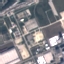
Land use / land cover class: Industrial